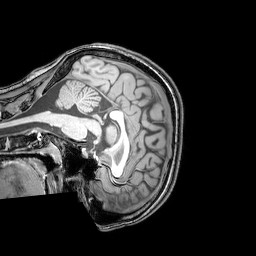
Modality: T1w
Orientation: sagittal
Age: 24
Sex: female
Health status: healthy
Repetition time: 0.081 s
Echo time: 0.037 s